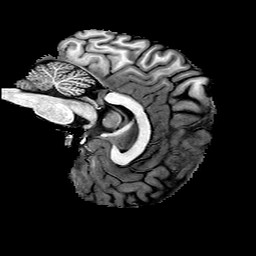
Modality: T1w
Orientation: sagittal
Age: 21
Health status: healthy
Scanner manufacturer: philips
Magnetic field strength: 3 T
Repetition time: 0.007838 s
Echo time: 0.003604 s